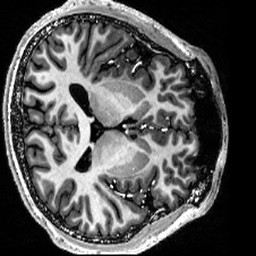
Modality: T1w
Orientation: axial
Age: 20
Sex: male
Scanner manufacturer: siemens
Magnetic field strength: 6.98 T
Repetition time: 6 s
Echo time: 0.00299 s